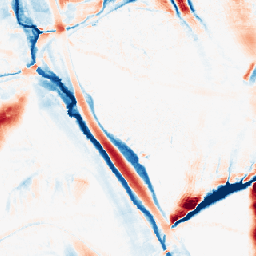
Category: morphological
Decomposition family: morphological_ellipse
Decomposition parameters: operation: average
width: 20
height: 50
Upsampling method: nearest
Upsampling parameters: scale: 8
Upsampling scale: 8